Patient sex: F
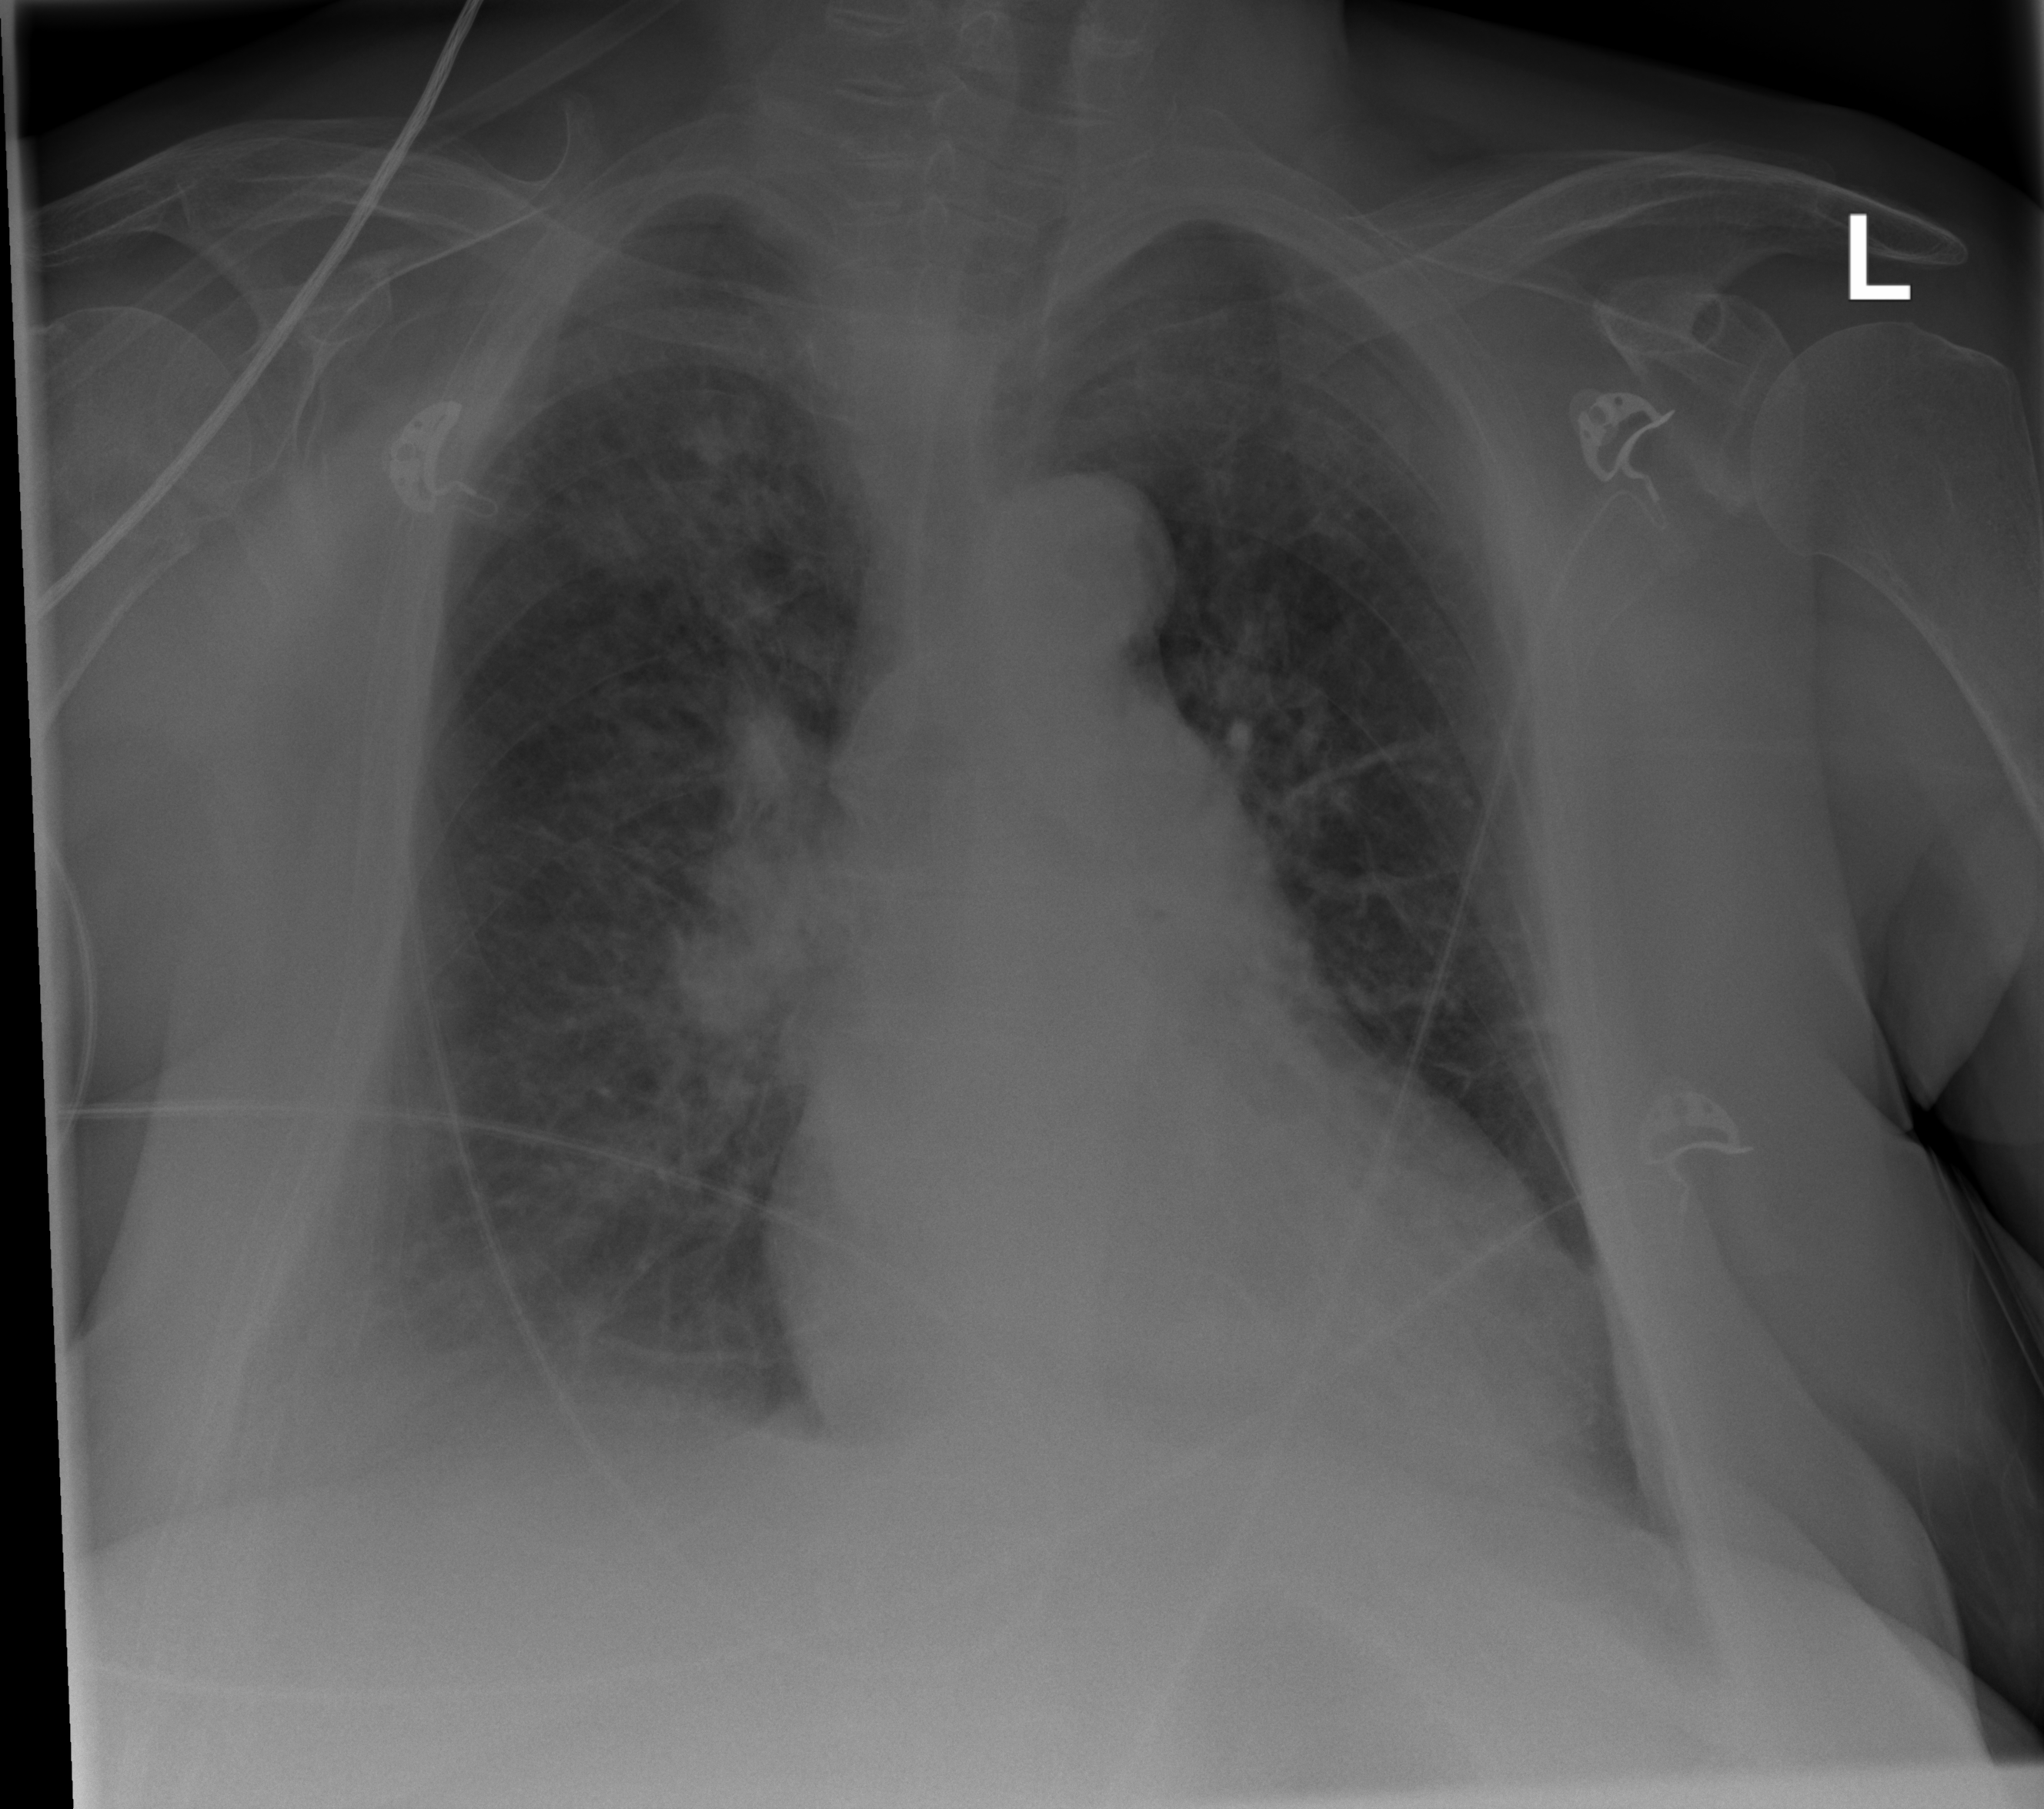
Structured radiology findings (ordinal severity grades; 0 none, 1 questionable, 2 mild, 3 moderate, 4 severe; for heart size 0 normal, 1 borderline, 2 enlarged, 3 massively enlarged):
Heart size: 1
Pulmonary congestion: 2
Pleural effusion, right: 2
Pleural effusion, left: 0
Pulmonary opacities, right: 3
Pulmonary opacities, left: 0
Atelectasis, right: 2
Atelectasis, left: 2